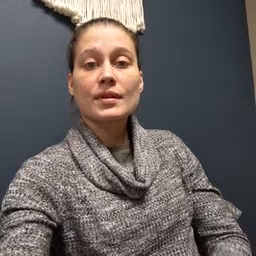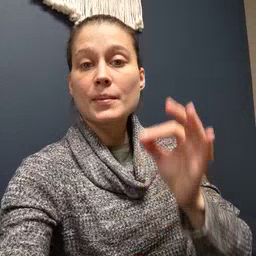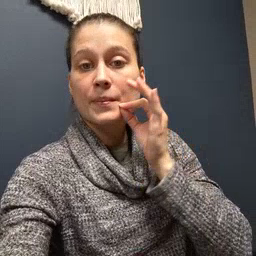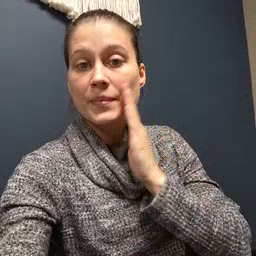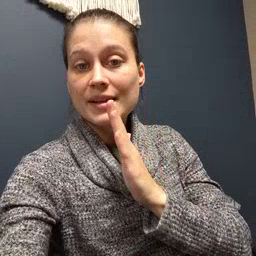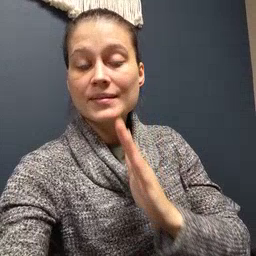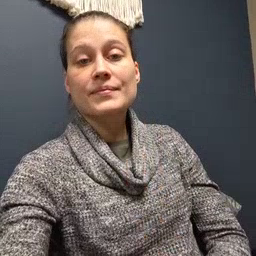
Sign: bee